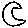
Label: moon